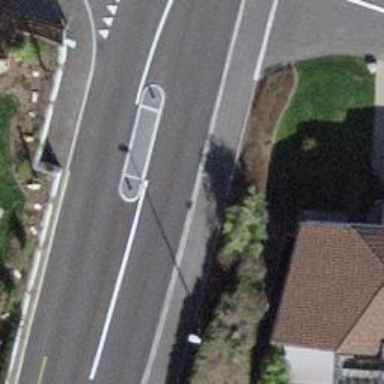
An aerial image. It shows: Uncontrolled road crossing with pedestrian island.